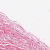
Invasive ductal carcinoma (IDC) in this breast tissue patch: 0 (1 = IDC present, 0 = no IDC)